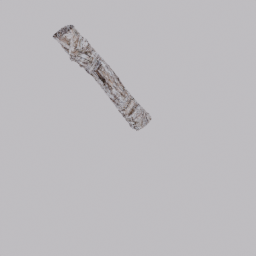
Label: nature